Interaction volume radius: 5 \u00c5
Interaction volume height: 30 \u00c5
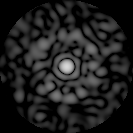
Disorder parameter: 0.8289